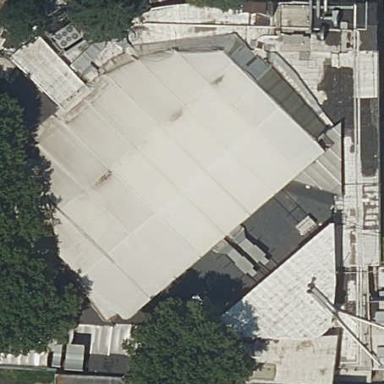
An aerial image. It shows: Building that is nightclub.